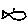
Label: fish